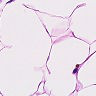
Metastatic tissue present: no